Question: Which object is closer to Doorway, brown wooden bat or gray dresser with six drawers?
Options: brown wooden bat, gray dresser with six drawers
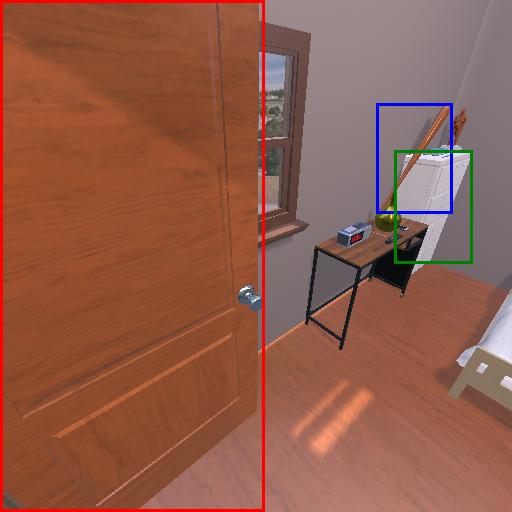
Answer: brown wooden bat